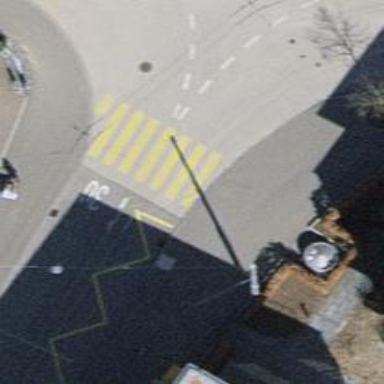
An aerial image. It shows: Tertiary road with asphalt surface and sidewalks on both sides. The road has trolley wires.